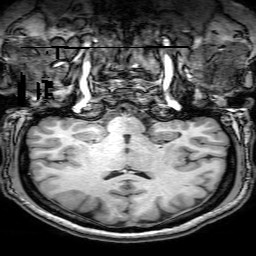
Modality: T1w
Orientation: sagittal
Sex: male
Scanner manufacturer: philips
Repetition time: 0.008196 s
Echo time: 0.0038 s